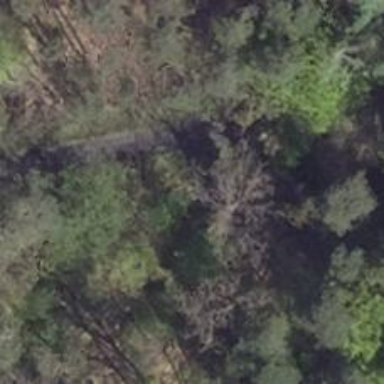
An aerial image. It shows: Natural monument denoted by tree.